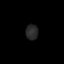
Tissue: lung
Cell type: Endothelial cells
Senescence score: 0.2102
Nuclear area (px): 187
Mean DAPI intensity: 40.316